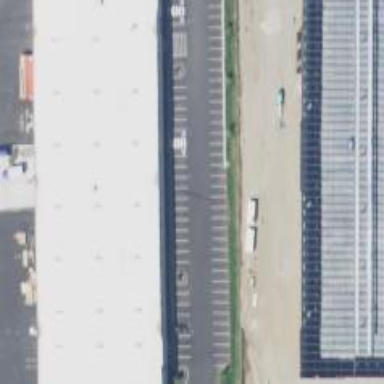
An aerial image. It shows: Industrial building.